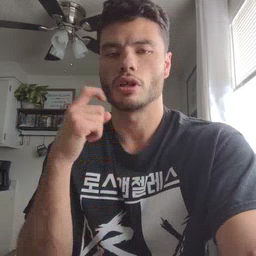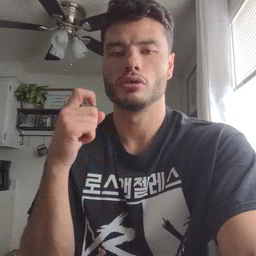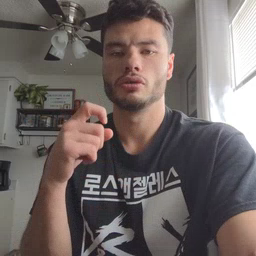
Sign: dryer